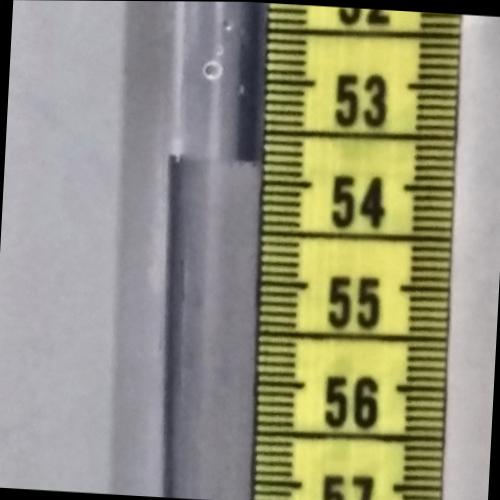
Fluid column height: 53.8 cm